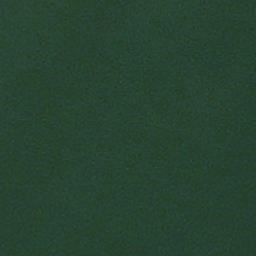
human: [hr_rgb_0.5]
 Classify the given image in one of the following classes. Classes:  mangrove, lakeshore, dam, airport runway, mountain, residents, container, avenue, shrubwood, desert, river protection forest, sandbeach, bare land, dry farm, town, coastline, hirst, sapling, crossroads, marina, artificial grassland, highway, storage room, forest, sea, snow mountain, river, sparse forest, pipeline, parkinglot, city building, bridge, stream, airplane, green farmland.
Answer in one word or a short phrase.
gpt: sea